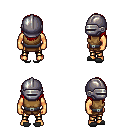
a pixel art fantasy rpg character, male body template, human, tanned skin, leather chest armor, gold greaves, red long hairstyle, metal helm, gray slippers, four views (front, back, left, right), 2x2 character sprite sheet, small pixel art, hard edges, no anti-aliasing